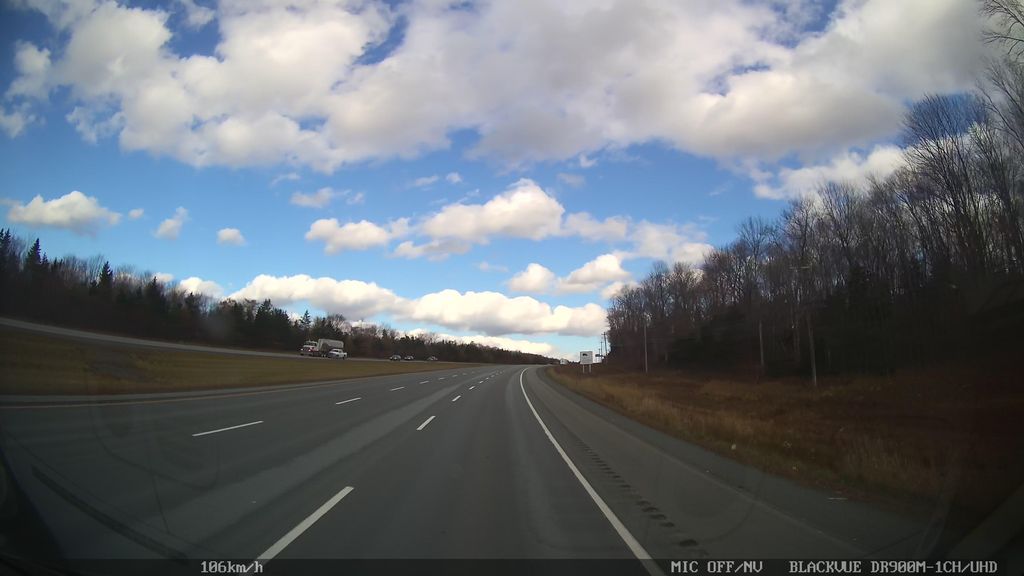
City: halifax